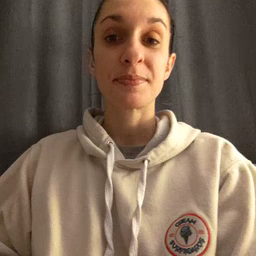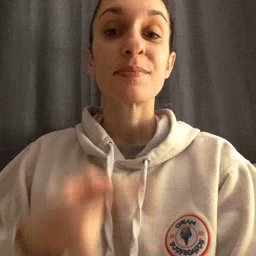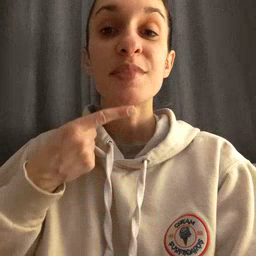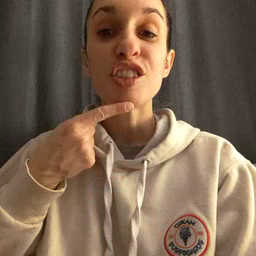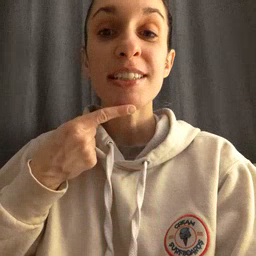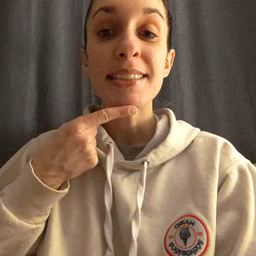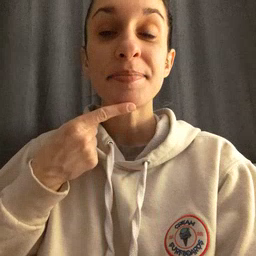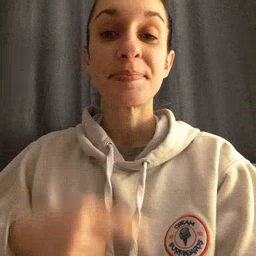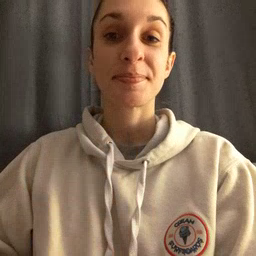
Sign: chin